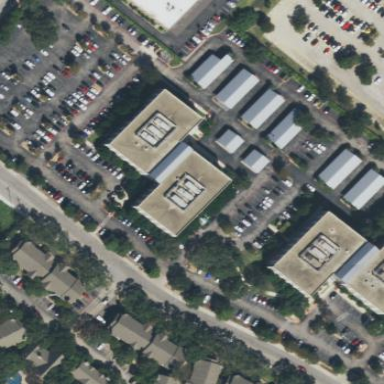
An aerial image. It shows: Office building.